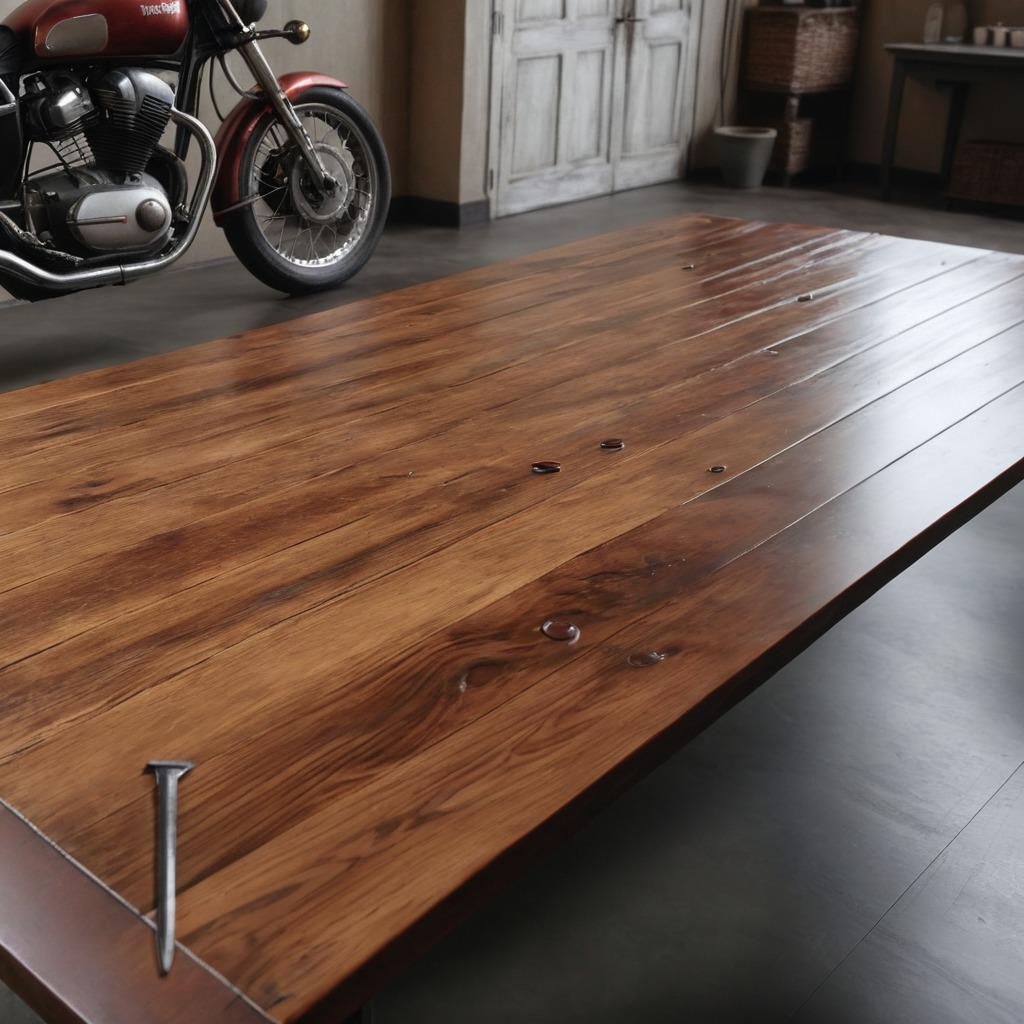
A nail lying on an oil-spilled wooden table in a vintage motorcycle garage